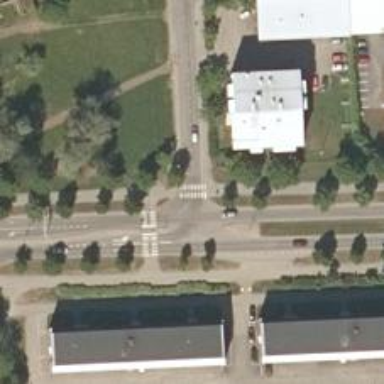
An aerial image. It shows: Asphalt cycleway with uncontrolled zebra crossing.